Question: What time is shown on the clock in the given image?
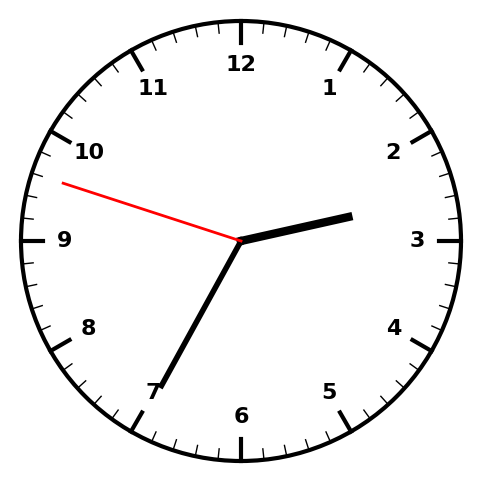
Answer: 02:34:48